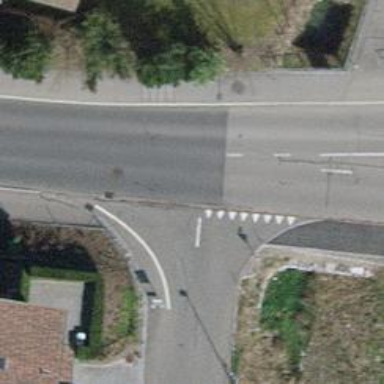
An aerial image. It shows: Kerb barrier.